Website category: sports
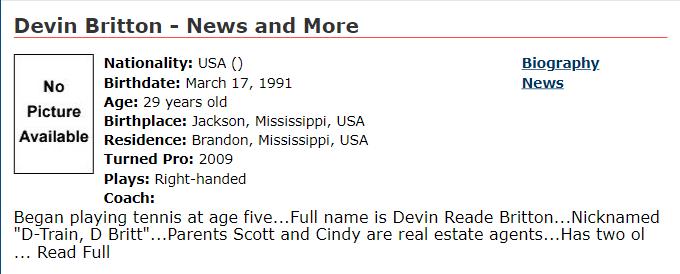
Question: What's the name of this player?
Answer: Devin Britton

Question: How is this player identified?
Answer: Devin Britton

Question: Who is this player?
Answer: Devin Britton

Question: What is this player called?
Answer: Devin Britton

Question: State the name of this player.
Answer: Devin Britton

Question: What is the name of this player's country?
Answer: USA

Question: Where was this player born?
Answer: USA

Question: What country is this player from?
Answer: USA

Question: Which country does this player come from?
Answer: USA

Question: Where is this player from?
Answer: USA

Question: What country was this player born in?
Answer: USA

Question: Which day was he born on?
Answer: March 17, 1991

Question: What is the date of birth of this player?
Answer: March 17, 1991

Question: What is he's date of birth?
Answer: March 17, 1991

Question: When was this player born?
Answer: March 17, 1991

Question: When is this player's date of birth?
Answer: March 17, 1991

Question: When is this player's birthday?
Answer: March 17, 1991

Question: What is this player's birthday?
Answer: March 17, 1991

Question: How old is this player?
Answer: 29 years old

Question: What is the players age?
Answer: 29 years old

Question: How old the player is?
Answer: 29 years old

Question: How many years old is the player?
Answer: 29 years old

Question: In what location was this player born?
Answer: Jackson, Mississippi, USA

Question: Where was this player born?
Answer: Jackson, Mississippi, USA

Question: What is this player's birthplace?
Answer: Jackson, Mississippi, USA

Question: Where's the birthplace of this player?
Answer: Jackson, Mississippi, USA

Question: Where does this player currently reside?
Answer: Brandon, Mississippi, USA

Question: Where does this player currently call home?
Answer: Brandon, Mississippi, USA

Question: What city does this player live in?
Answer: Brandon, Mississippi, USA

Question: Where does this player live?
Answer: Brandon, Mississippi, USA

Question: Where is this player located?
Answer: Brandon, Mississippi, USA

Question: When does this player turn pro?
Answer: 2009

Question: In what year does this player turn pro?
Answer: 2009

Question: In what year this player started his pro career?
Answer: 2009

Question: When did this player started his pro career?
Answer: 2009

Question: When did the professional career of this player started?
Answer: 2009

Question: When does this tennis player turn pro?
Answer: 2009

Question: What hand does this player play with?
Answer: Right-handed

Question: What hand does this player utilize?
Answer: Right-handed

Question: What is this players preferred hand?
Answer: Right-handed

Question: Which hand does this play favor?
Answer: Right-handed

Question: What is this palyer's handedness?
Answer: Right-handed